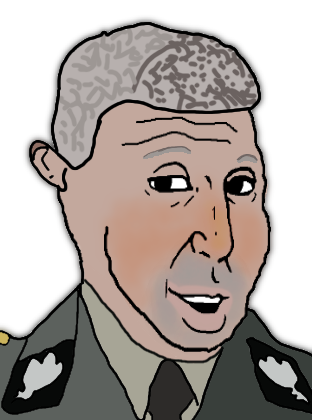
Label: 5_Groomer